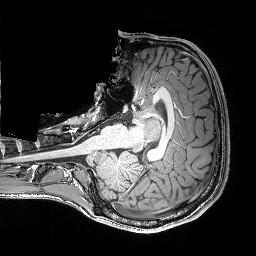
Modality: T1w
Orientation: axial
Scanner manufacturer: siemens
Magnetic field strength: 3 T
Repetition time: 2.25 s
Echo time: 0.00418 s